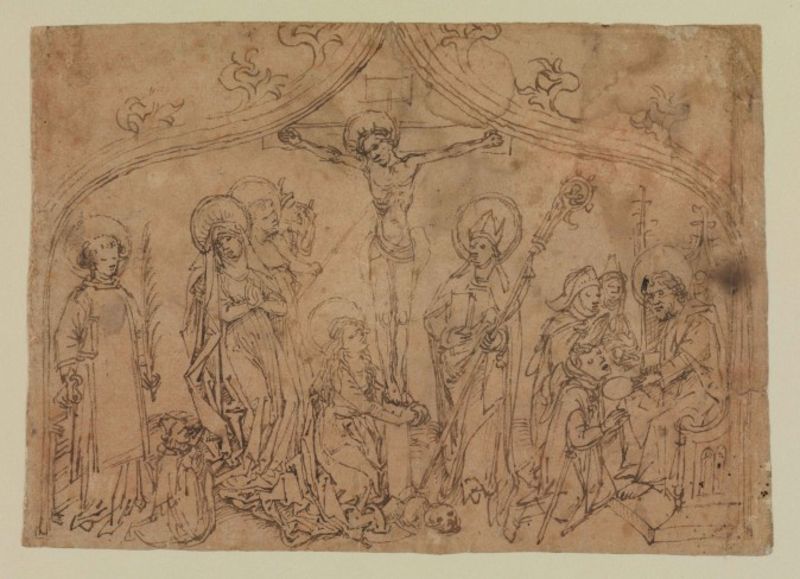
Titel: Altarskizze (?) mit der Kreuzigung Christi, zwei Heiligen und Pilgerkommunion
Künstler: Meister der Gewandstudien
Standort: Karlsruhe
Institution: Staatliche Kunsthalle Karlsruhe
Schlagwörter: dunkel, feder, gemälde, gott, hand, mann, nackt, umhang, frauen, menschen, sitzen, braun, frau, holz, hut, kleid, männer, schwarz, skizze, stuhl, szene, weiss, zeichnung, blick, dach, rot, tuch, leute, muster, ornament, alt, mütze, arm, arme, barock, bibel, falten, halten, johannes, rahmen, schädel, sockel, stehen, tod, tot, trauer, hände, kirche, boden, gewand, mantel, drei, gewänder, personen, blatt, gotik, krone, rosa, umrandung, engel, ranken, beine, füße, papier, umarmung, rahmung, sitz, bogen, italien, stab, studie, grafik, graphik, vergilbt, linien, rand, sepia, bischof, könig, lanze, papst, soldaten, thron, tafel, kopftuch, detail, ornamente, verzierung, palme, palmwedel, wedel, faltenwurf, podest, nagel, nägel, striche, umarmen, schild, tusche, hängen, lendentuch, kreuz, erdfarben, kohle, zweig, nakt, jungfrau, schwarz weiss, schraffur, radierung, stich, schwert, knien, leichen, soldat, strich, bleistift, trohn, tron, beten, gebet, entwurf, stift, tinte, altar, flecken, schein, palmzweig, karfreitag, heiligenschein, totenkopf, iris, nimbus, gotisch, spitzbogen, christus, jesus, jesus christus, kreuzigung, ostern, christlich, leid, leiden, flehen, knieend, mittelalter, betende, hostie, knieen, knieende, religiös, kruzifix, mönch, baldachin, bischöfe, geistliche, heiliger, huldigung, mitra, palmen, könige, heilige, märtyrer, fresko, laute, abendmahl, dürer, jünger, heilig, gothik, maria, magdalena, totenschädel, anbetung, gekreuzigt, beweinung, jesu, maria magdalena, mutter gottes, bitte, hirte, rute, petrus, rötel, christentum, dornenkrone, auferstehung, bitten, gläubige, marien, christi, josef, joseph, ornat, zepter, masswerk, beichte, szepter, zelt, erlöser, geist, got, lehre, federzeichnung, jungrau, gottesmutter, zeichung, kriche, vorzeichnung, leonardo, tuschezeichnung, entuwrf, gewände, strichzeichnung, johannes der täufer, krabben, wimperg, martyrer, retabel, stifter, schuld, gekreuzigter, christ, heiligenscheine, rost, pilger, katholisch, apostel, palmblatt, pfingsten, gebeine, bischofsstab, lazarus, passion, stuh, skizziert, heilgenschein, longinus, ölzweig, inri, nimben, chistus, als, fürbitte, heiligen, lanzenstich, magdalen, drei könige, heilige drei könige, messias, bischofsmütze, bartholomäus, kielbogen, bischoff, heligenschein, gottessohn, sohn gottes, roccaille, jesus am kreuz, christkind, dornenkreuz, thon, beweinung christi, medium, faltenf, jeus, mege, schäde, eselsrücken, bischofstab, laurentius, geishct, radierun, 1500, dreinagel, bisschoff, bisschof, was weiss denn ich, märtyre, maria von magdala, bischpf, kreuz9gung, gologtha, erköser, märtyrerzweig, heili, kreuzigung#, <jesus, christkönig, bischoffsstab, lreiu, heilland, erretter, jesus von nazaret, kreuzd